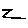
Label: zigzag